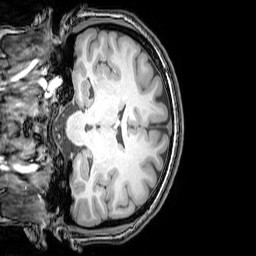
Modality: T1w
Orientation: coronal
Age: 23
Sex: female
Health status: healthy
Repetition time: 0.081 s
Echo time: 0.037 s